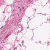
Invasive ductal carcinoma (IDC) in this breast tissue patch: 0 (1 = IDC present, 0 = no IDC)